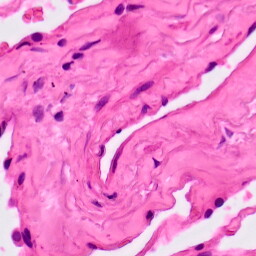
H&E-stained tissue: Lung